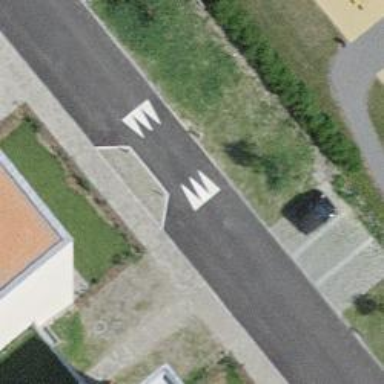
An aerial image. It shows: Traffic hump for calming the traffic.